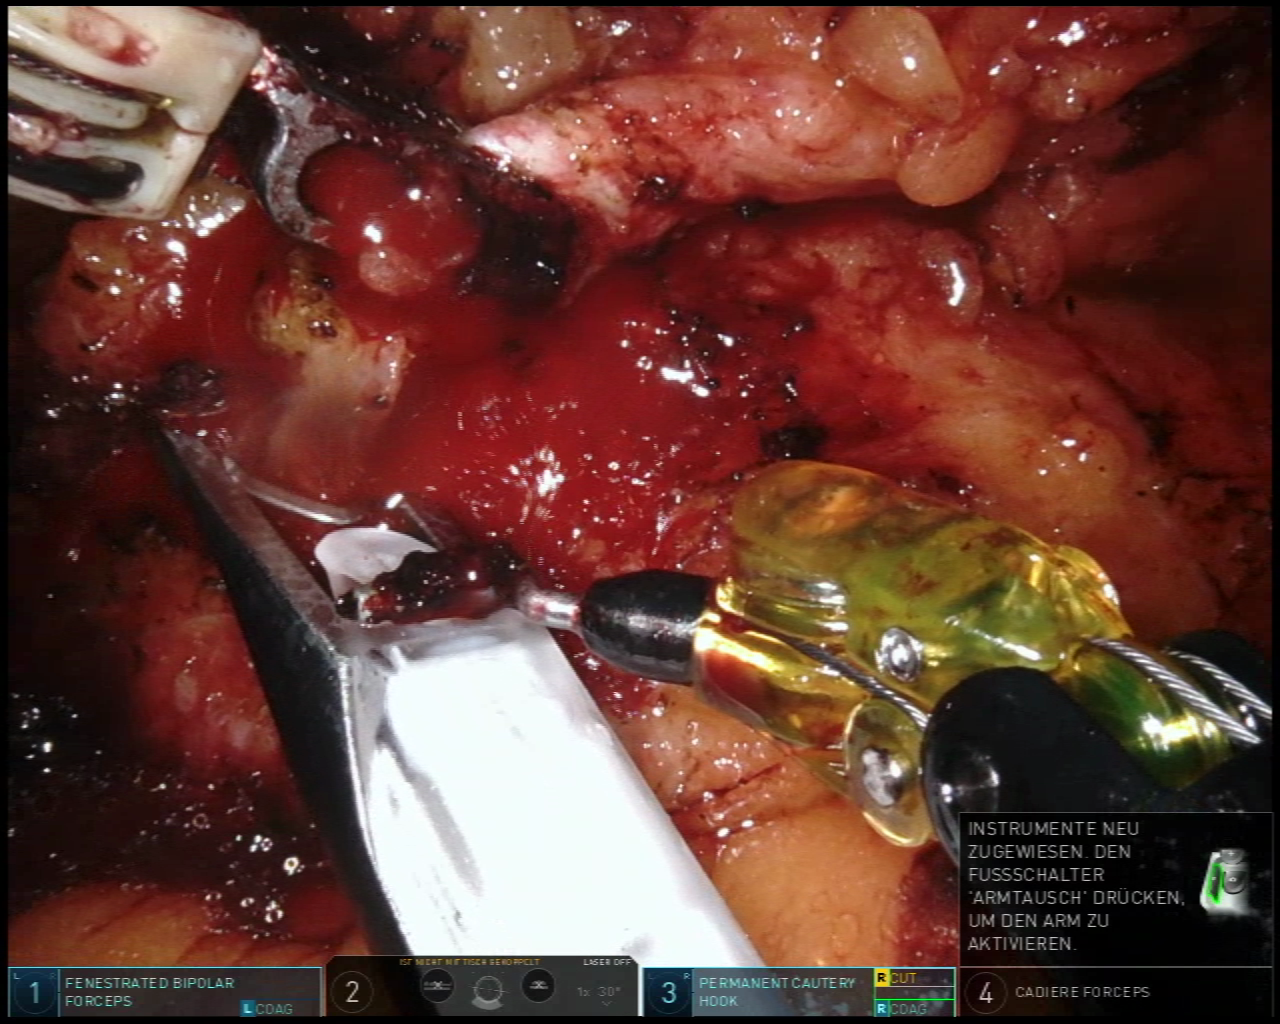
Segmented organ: inferior_mesenteric_artery
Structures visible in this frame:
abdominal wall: no
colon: no
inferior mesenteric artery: yes
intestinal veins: no
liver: no
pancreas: no
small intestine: no
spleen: no
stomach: no
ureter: no
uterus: no
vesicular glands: no